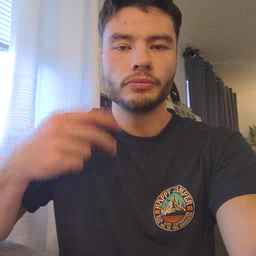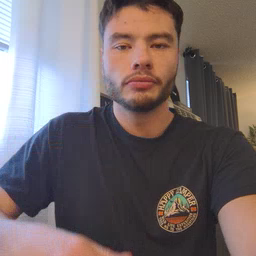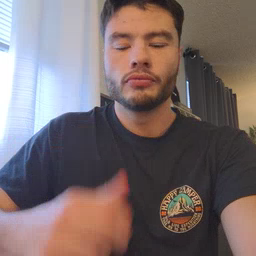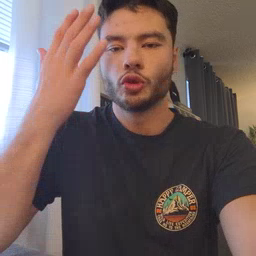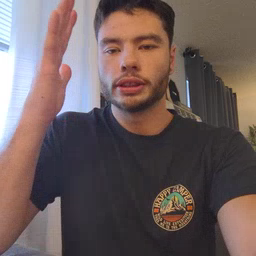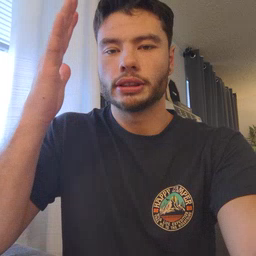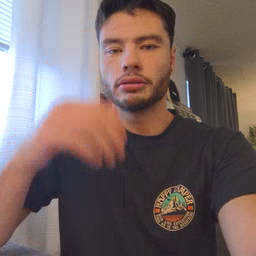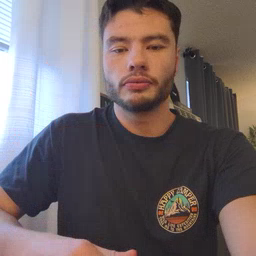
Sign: tree